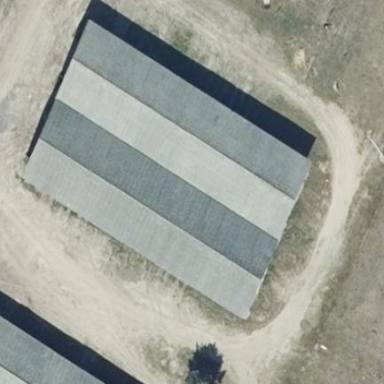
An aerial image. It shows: Gabled roof of grey-colored farm auxiliary building with its roof oriented along the structure.